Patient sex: M
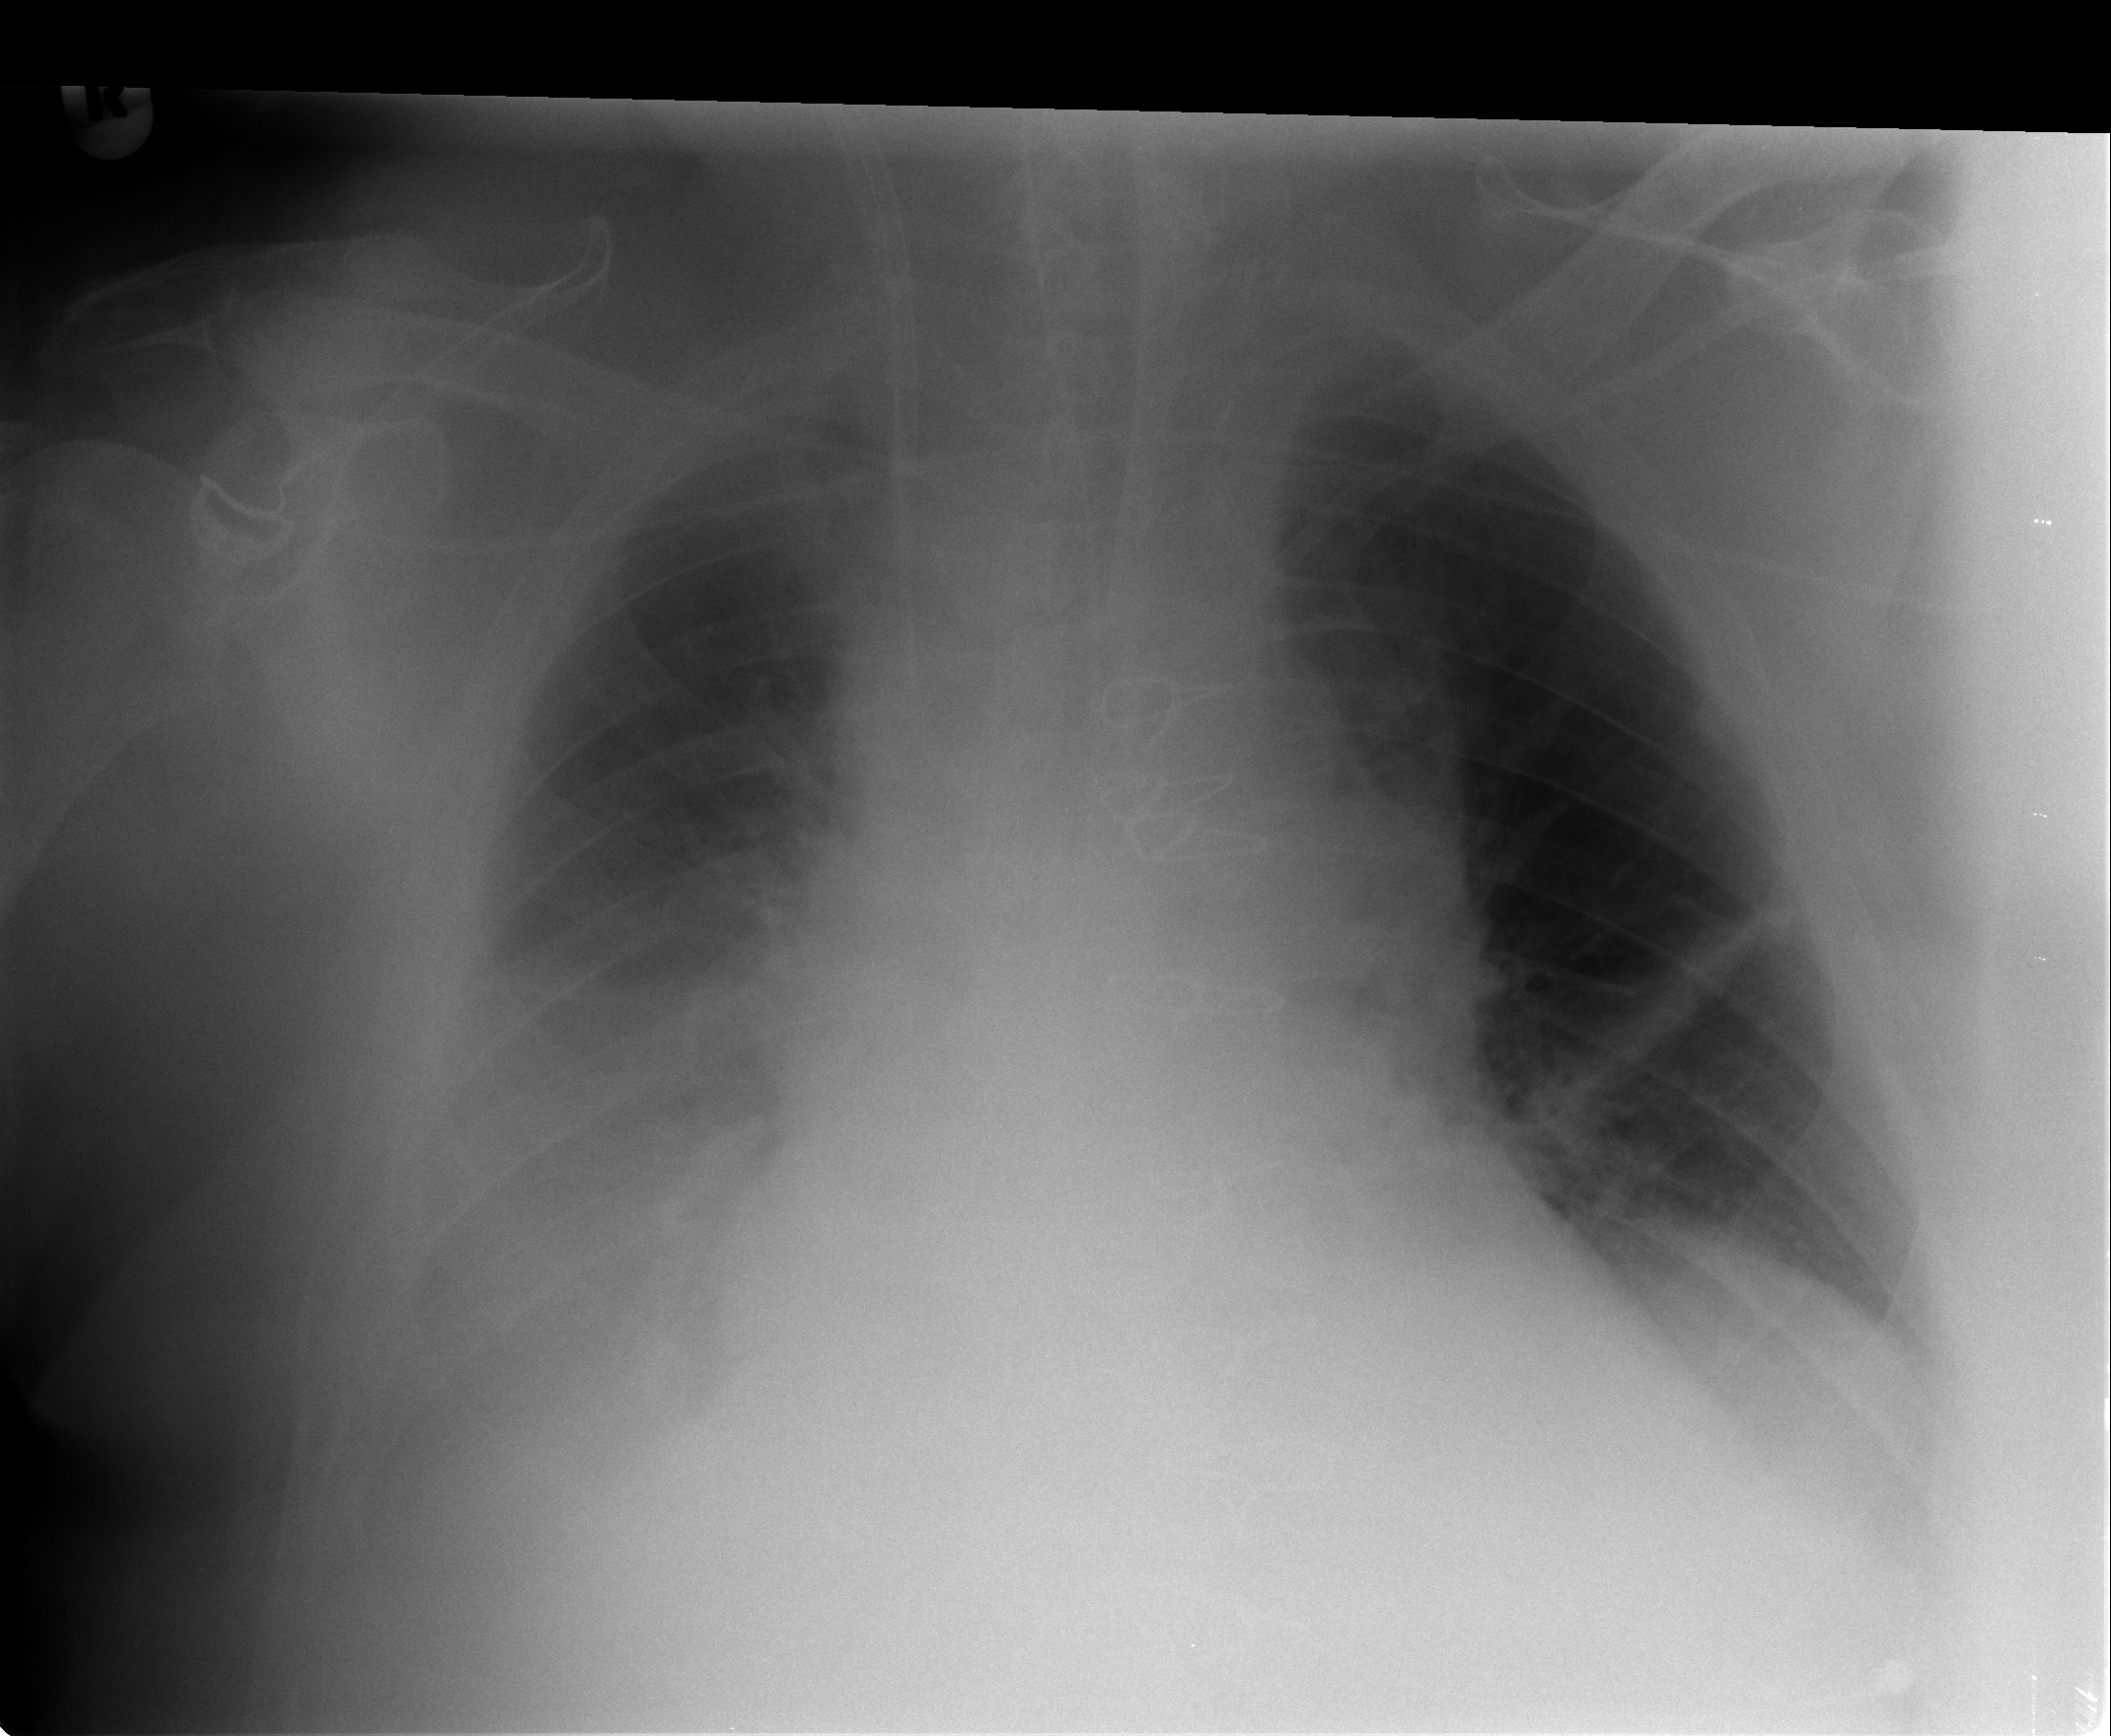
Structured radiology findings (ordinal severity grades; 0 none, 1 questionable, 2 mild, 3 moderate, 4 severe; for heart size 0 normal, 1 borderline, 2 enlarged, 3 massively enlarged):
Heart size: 3
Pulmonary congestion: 2
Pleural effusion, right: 2
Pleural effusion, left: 0
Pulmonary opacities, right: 0
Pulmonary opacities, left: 0
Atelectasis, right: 2
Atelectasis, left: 2